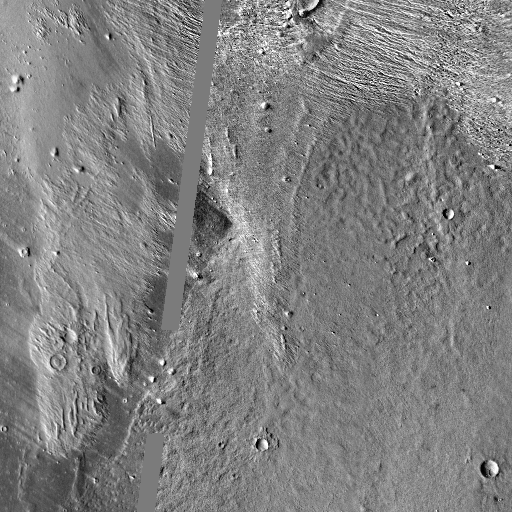
Crater classes present: Background, Other, Buried, Secondary